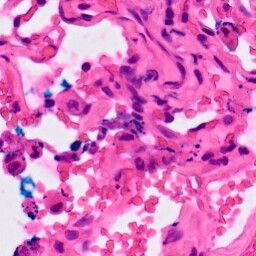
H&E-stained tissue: Lung